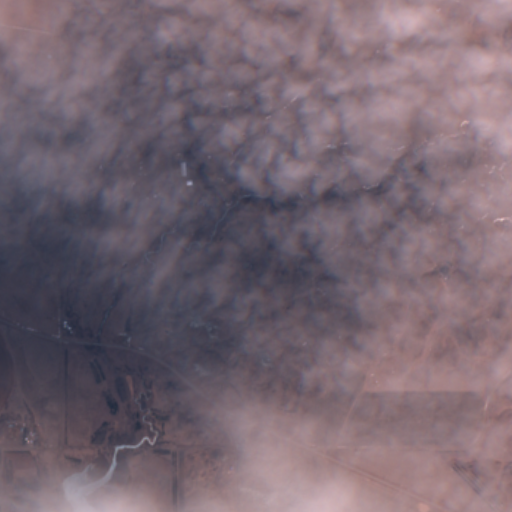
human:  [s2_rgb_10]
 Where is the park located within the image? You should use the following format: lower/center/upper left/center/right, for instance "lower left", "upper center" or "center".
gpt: The park is located in the lower left of the image.
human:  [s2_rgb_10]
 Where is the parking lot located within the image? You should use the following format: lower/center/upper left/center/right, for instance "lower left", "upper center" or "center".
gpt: There is no parking lot in the image.